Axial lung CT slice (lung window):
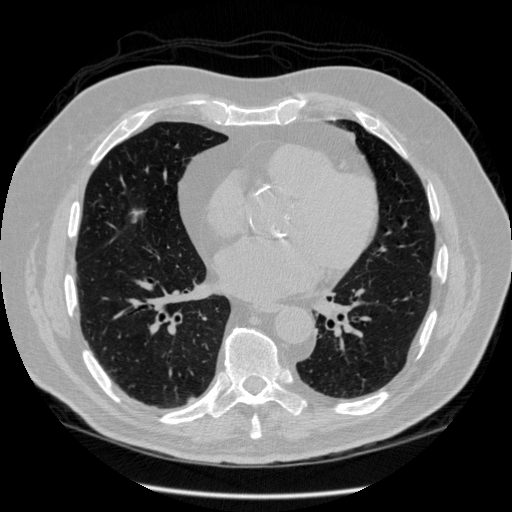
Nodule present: no